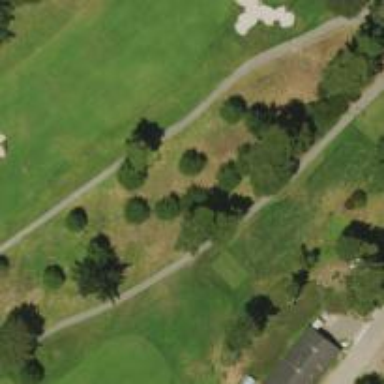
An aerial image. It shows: Service road used as golf cart path.